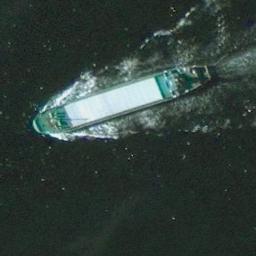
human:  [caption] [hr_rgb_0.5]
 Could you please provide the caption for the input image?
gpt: A green and white ship sailing on the blue sea .

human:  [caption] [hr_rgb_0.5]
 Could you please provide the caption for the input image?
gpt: The cargo ship is sailing in the deep blue water .

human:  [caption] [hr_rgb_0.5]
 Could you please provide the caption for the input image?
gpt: There is a ship in the green water .

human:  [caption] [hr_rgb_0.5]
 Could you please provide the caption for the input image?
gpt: There is a ship at sea .

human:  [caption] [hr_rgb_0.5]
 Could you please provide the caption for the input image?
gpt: The ship is surrounded by water .